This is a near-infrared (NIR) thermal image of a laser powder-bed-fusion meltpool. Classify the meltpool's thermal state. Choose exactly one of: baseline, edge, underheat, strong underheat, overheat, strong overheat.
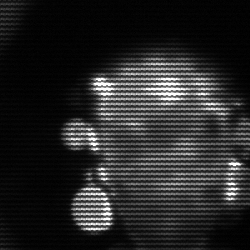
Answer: baseline